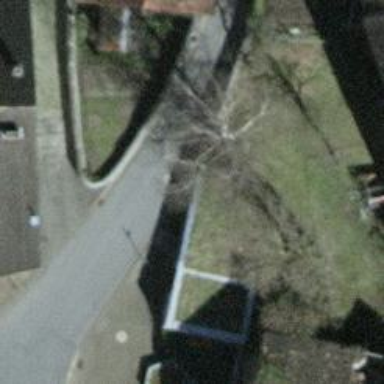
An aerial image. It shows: Residential road with asphalt surface.